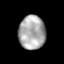
Tissue: prostate
Cell type: T cells
Senescence score: 0.2911
Nuclear area (px): 882
Mean DAPI intensity: 169.466